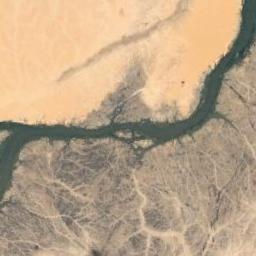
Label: river